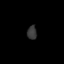
Tissue: lung
Cell type: Others
Senescence score: 0.1702
Nuclear area (px): 128
Mean DAPI intensity: 55.195